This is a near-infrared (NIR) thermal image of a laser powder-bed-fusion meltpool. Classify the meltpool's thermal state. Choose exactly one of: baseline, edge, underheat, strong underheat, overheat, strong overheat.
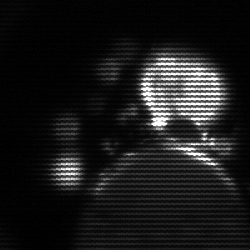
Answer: baseline